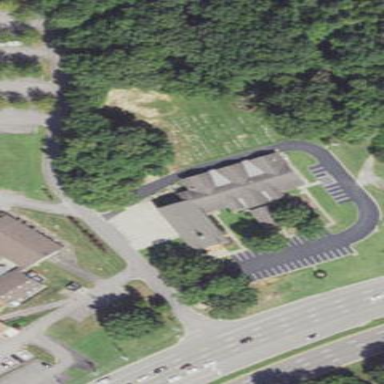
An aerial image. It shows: Building that serves as place of worship.